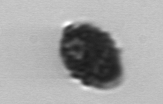
Label: Kryptoperidinium_triquetrum